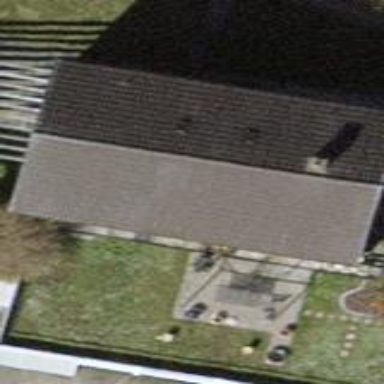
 with SeaGreen color. Part of the building is used as office."